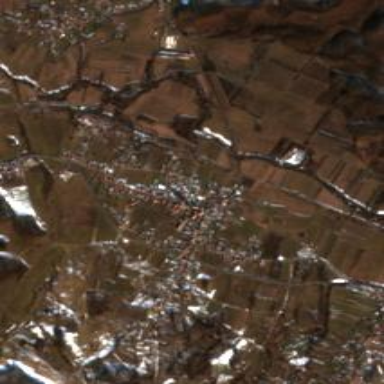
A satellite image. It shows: Village.